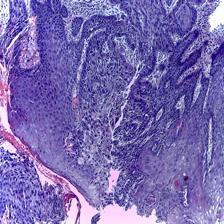
Diagnosis: OSCC